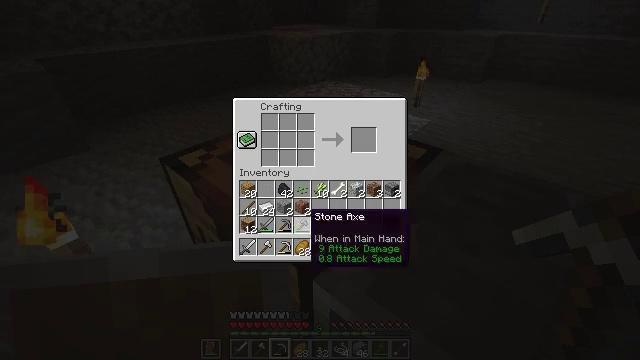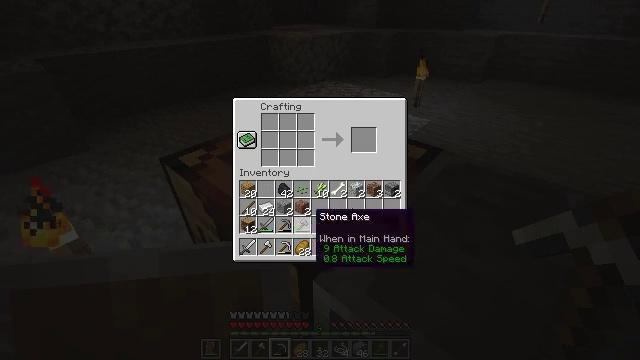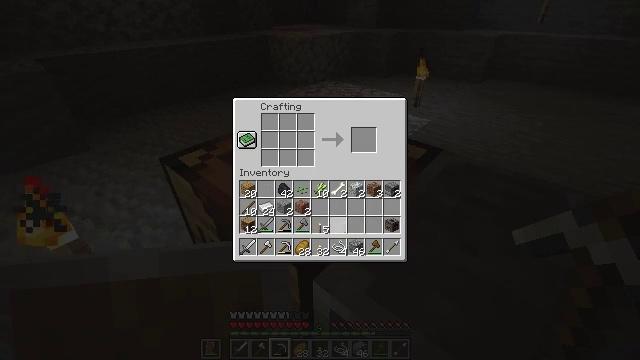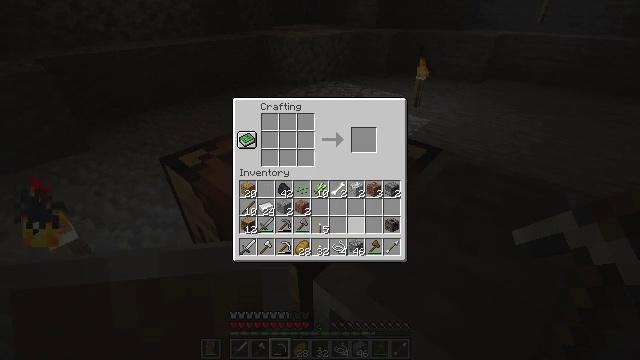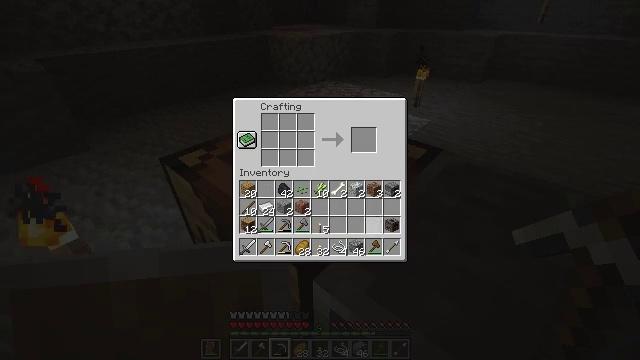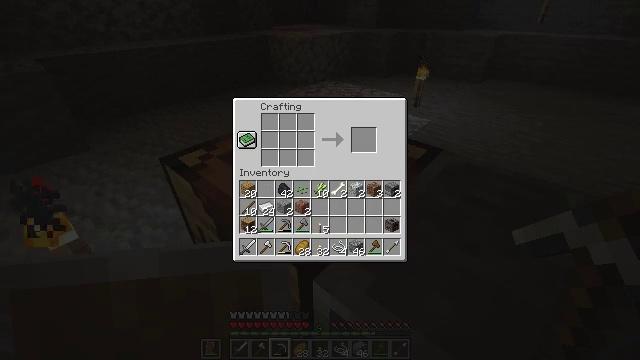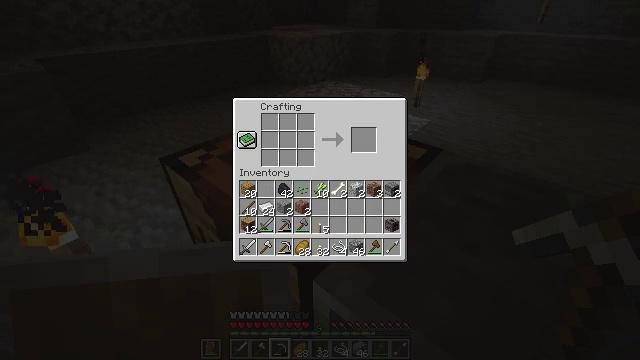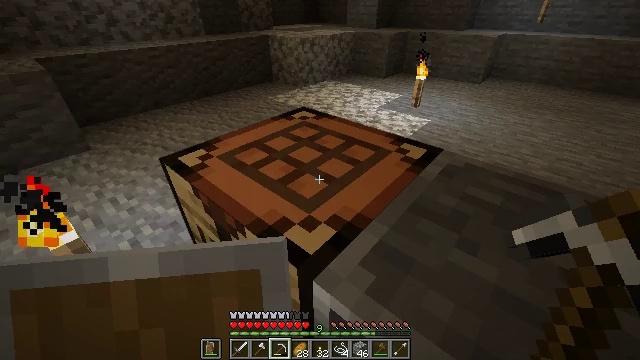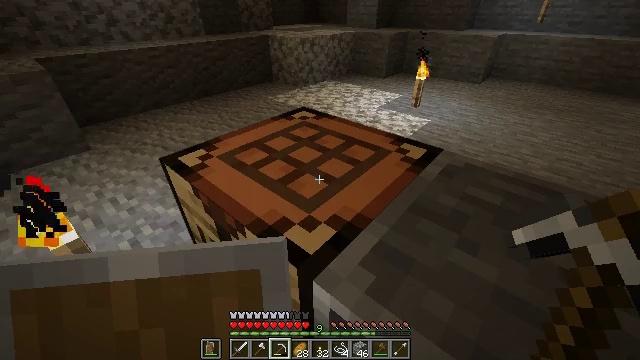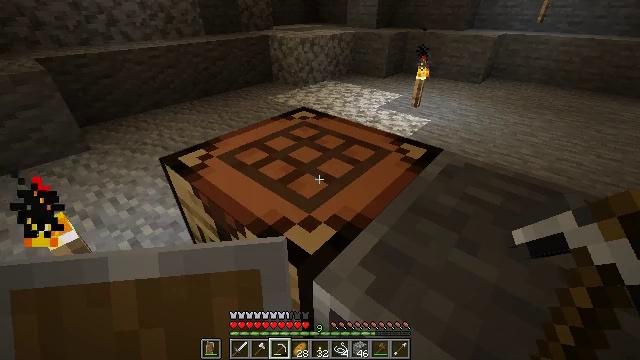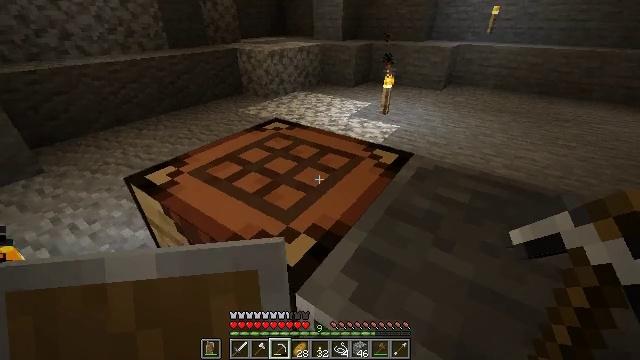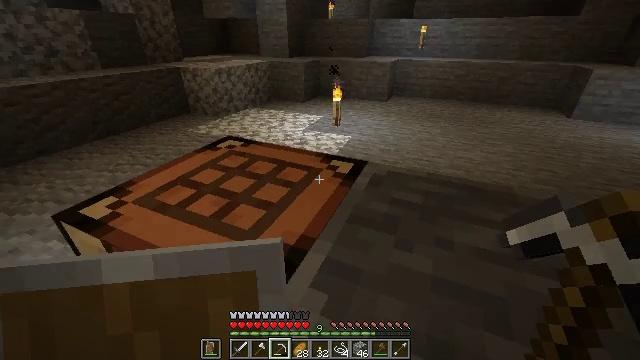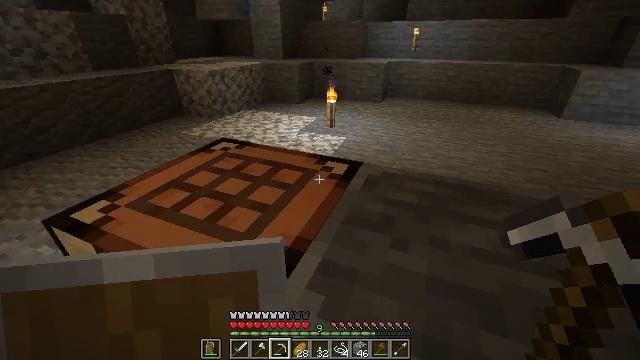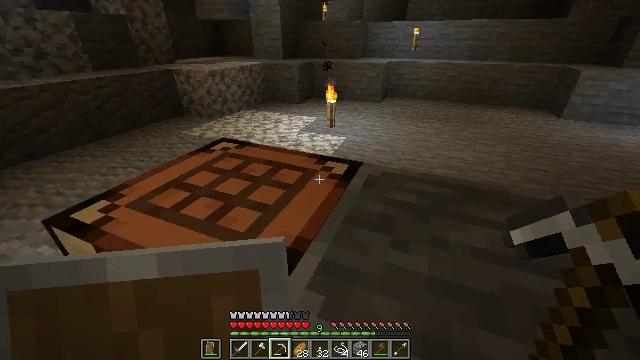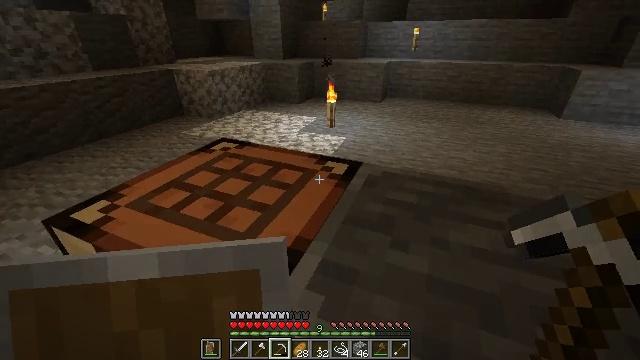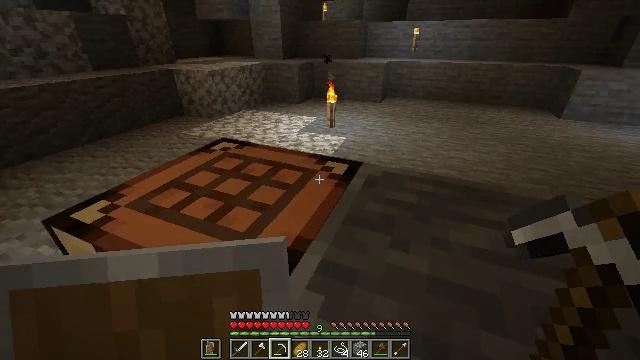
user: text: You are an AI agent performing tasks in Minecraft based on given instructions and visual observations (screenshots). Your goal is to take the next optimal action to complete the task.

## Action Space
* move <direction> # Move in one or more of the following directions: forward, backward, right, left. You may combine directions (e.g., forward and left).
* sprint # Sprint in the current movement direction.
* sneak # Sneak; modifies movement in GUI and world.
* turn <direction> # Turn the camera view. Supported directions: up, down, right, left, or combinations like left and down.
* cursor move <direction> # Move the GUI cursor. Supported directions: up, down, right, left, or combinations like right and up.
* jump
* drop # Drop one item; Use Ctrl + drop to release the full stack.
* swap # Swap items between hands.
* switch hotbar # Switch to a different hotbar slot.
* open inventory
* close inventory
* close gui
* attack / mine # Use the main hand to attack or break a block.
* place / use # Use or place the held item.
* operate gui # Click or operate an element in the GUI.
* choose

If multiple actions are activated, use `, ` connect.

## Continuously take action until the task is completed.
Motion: motion action
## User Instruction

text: Break the blast furnace block.
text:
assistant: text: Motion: no_op
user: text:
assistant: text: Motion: cursor move right
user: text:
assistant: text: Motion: cursor move right
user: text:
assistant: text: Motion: cursor move right and up
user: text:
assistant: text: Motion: cursor move right and up
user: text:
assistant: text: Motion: no_op
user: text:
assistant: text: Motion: no_op
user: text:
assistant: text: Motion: close gui
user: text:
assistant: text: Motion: open inventory
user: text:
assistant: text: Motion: turn right and up
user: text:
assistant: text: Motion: turn right and up
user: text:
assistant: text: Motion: turn right
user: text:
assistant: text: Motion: no_op
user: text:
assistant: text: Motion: no_op
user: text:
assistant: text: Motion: no_op
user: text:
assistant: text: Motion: move forward, jump
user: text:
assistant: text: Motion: move forward, turn left, jump
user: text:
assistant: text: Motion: move forward, turn left and down, jump
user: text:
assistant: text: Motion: move forward, turn down, jump
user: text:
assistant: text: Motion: move forward, turn down, jump
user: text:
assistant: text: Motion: move forward, turn down
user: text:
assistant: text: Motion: turn right and down
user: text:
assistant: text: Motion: turn right and down
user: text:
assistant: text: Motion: turn right and up
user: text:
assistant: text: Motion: turn right and up
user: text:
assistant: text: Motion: turn right and up
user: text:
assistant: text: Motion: no_op
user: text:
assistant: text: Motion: no_op
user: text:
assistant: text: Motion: turn right and up
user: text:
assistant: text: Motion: turn right and up